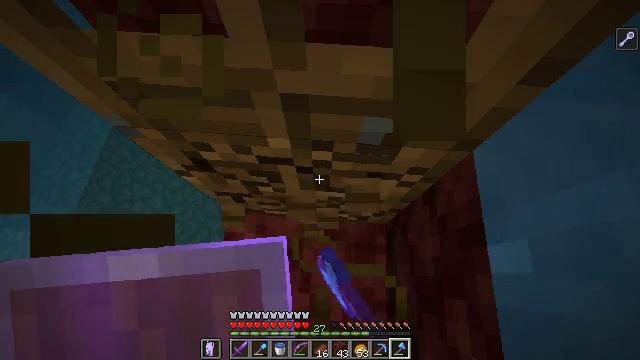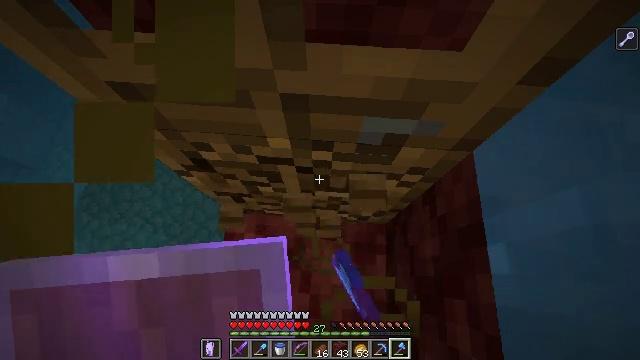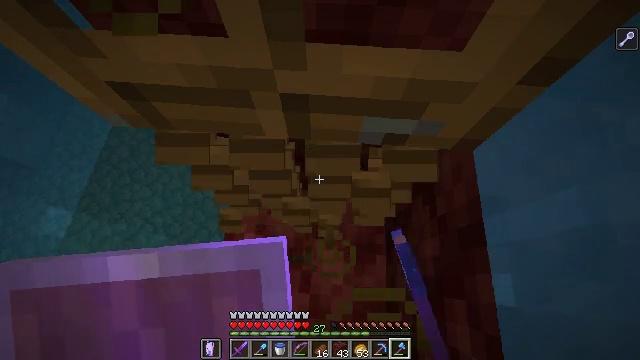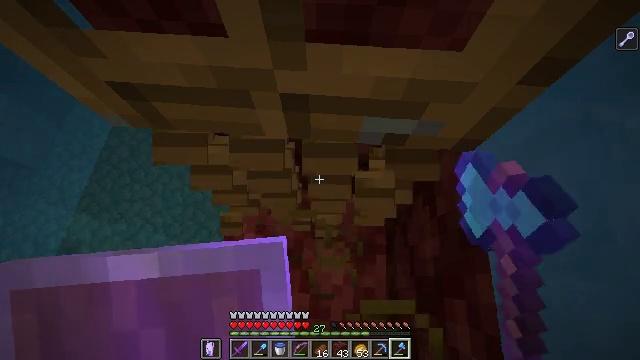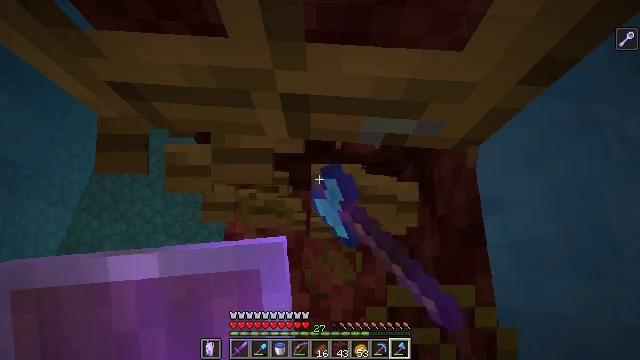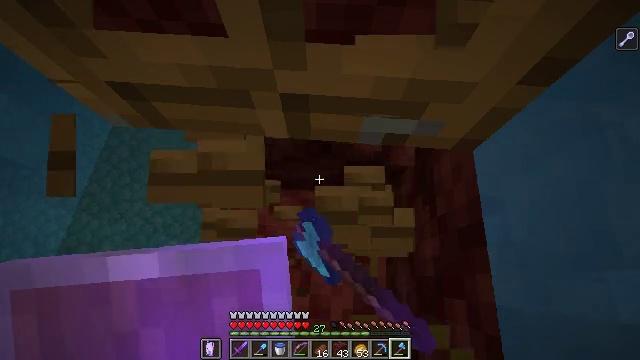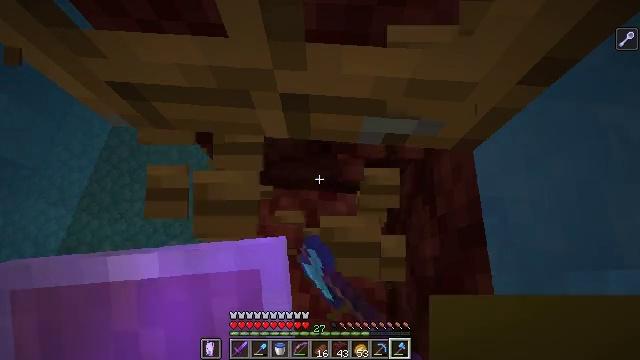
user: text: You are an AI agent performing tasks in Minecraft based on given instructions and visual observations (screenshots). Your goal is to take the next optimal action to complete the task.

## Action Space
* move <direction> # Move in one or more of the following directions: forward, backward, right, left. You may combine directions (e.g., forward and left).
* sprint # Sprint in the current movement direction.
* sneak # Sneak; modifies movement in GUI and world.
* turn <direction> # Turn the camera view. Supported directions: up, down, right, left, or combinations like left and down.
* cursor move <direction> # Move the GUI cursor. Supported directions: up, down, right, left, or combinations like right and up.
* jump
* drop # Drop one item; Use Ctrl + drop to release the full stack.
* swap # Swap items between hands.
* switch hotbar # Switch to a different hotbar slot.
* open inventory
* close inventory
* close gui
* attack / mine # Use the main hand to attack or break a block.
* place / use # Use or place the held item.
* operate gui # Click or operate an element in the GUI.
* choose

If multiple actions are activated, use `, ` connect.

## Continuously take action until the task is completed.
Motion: motion action
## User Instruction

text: Mine the oak door to pick it up.
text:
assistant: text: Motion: attack / mine
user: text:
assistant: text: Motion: attack / mine
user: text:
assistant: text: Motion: attack / mine
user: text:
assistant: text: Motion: attack / mine
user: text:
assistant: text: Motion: attack / mine
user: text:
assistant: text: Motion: attack / mine
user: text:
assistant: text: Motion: attack / mine